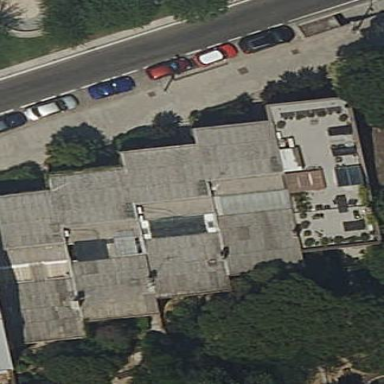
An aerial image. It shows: Terrace building.